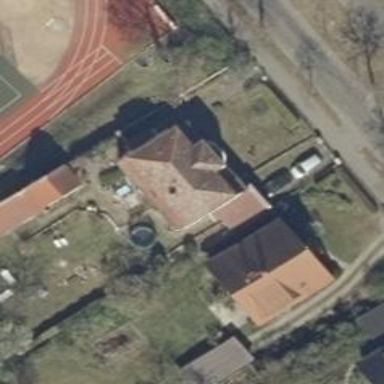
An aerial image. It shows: Detached building with half-hipped roof.